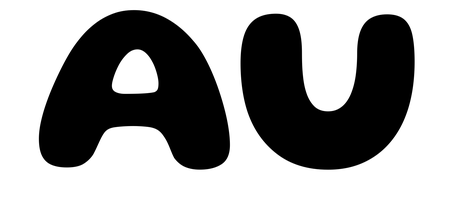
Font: Gluten_Bold